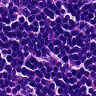
Metastatic tissue present: no